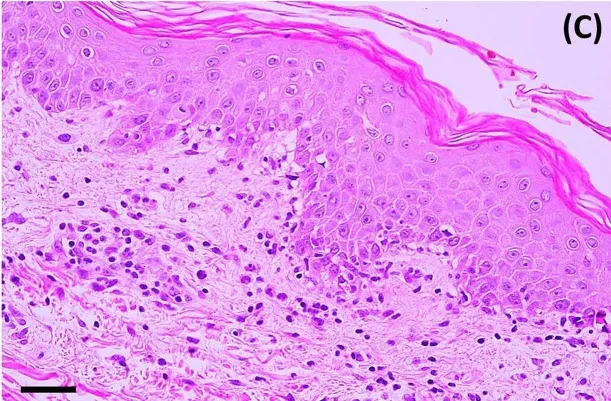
Microscopic image at a high power field showing focal spongiotic dermatitis, interface dermatitis, and perivascular infiltration of lymphocytes and eosinophils (hematoxylin-eosin; scale bar represents 40 mum).
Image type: pathology (h&e)